Field crop: maize
Growth stage: 2
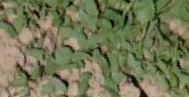
Species: convolvulus